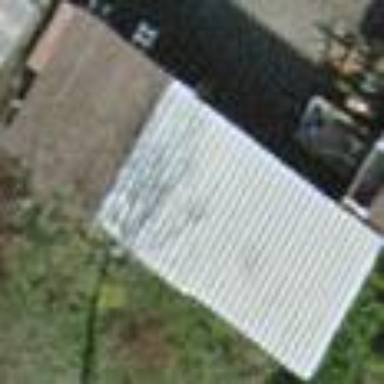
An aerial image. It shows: View of roof of building.